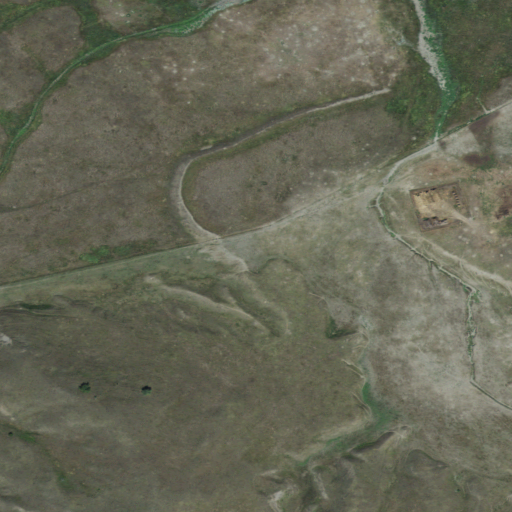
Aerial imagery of valley in South Dakota named Webb Draw containing only grassland